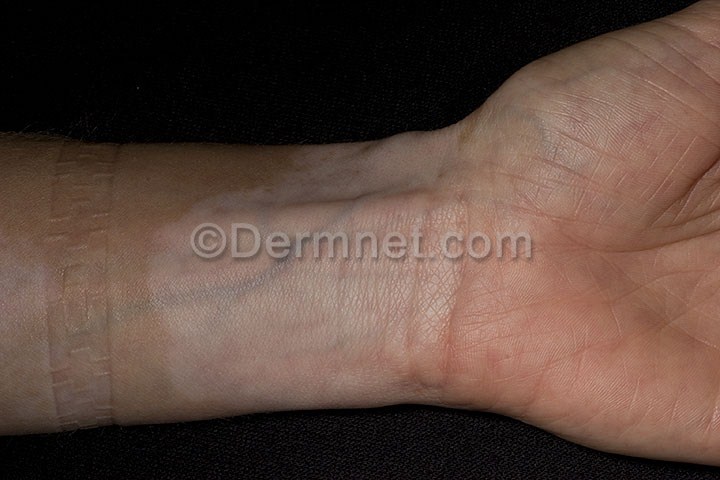
Disease: Light Diseases and Disorders of Pigmentation